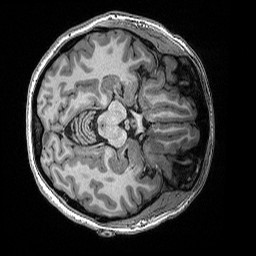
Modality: T1w
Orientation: axial
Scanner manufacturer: siemens
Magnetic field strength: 3 T
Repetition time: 2.53 s
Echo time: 0.0033 s